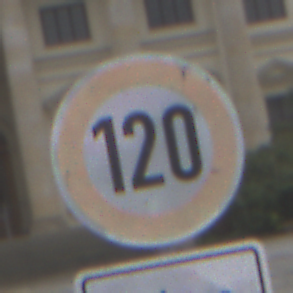
Verkehrszeichen: Geschwindigkeit120
Zusatzzeichen unten: Entfernungsangaben2
Umgebung: Outdoor, Urban
Tageszeit: Midday
Wetter: Overcast
Licht: Natural
Jahreszeit: NotSpecified
Kontrast: LowContrast